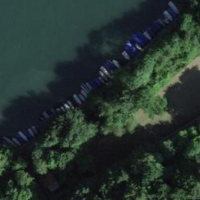
EUNIS habitat code: 15
Species observed at this site:
Lathyrus vernus